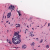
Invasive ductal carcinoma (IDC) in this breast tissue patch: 0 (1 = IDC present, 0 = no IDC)